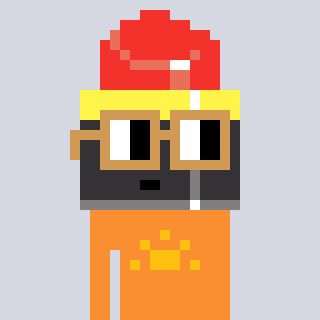
a pixel art character with square brown glasses, a lipstick-shaped head and a orange-colored body on a cool background